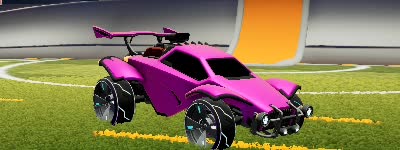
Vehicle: octane